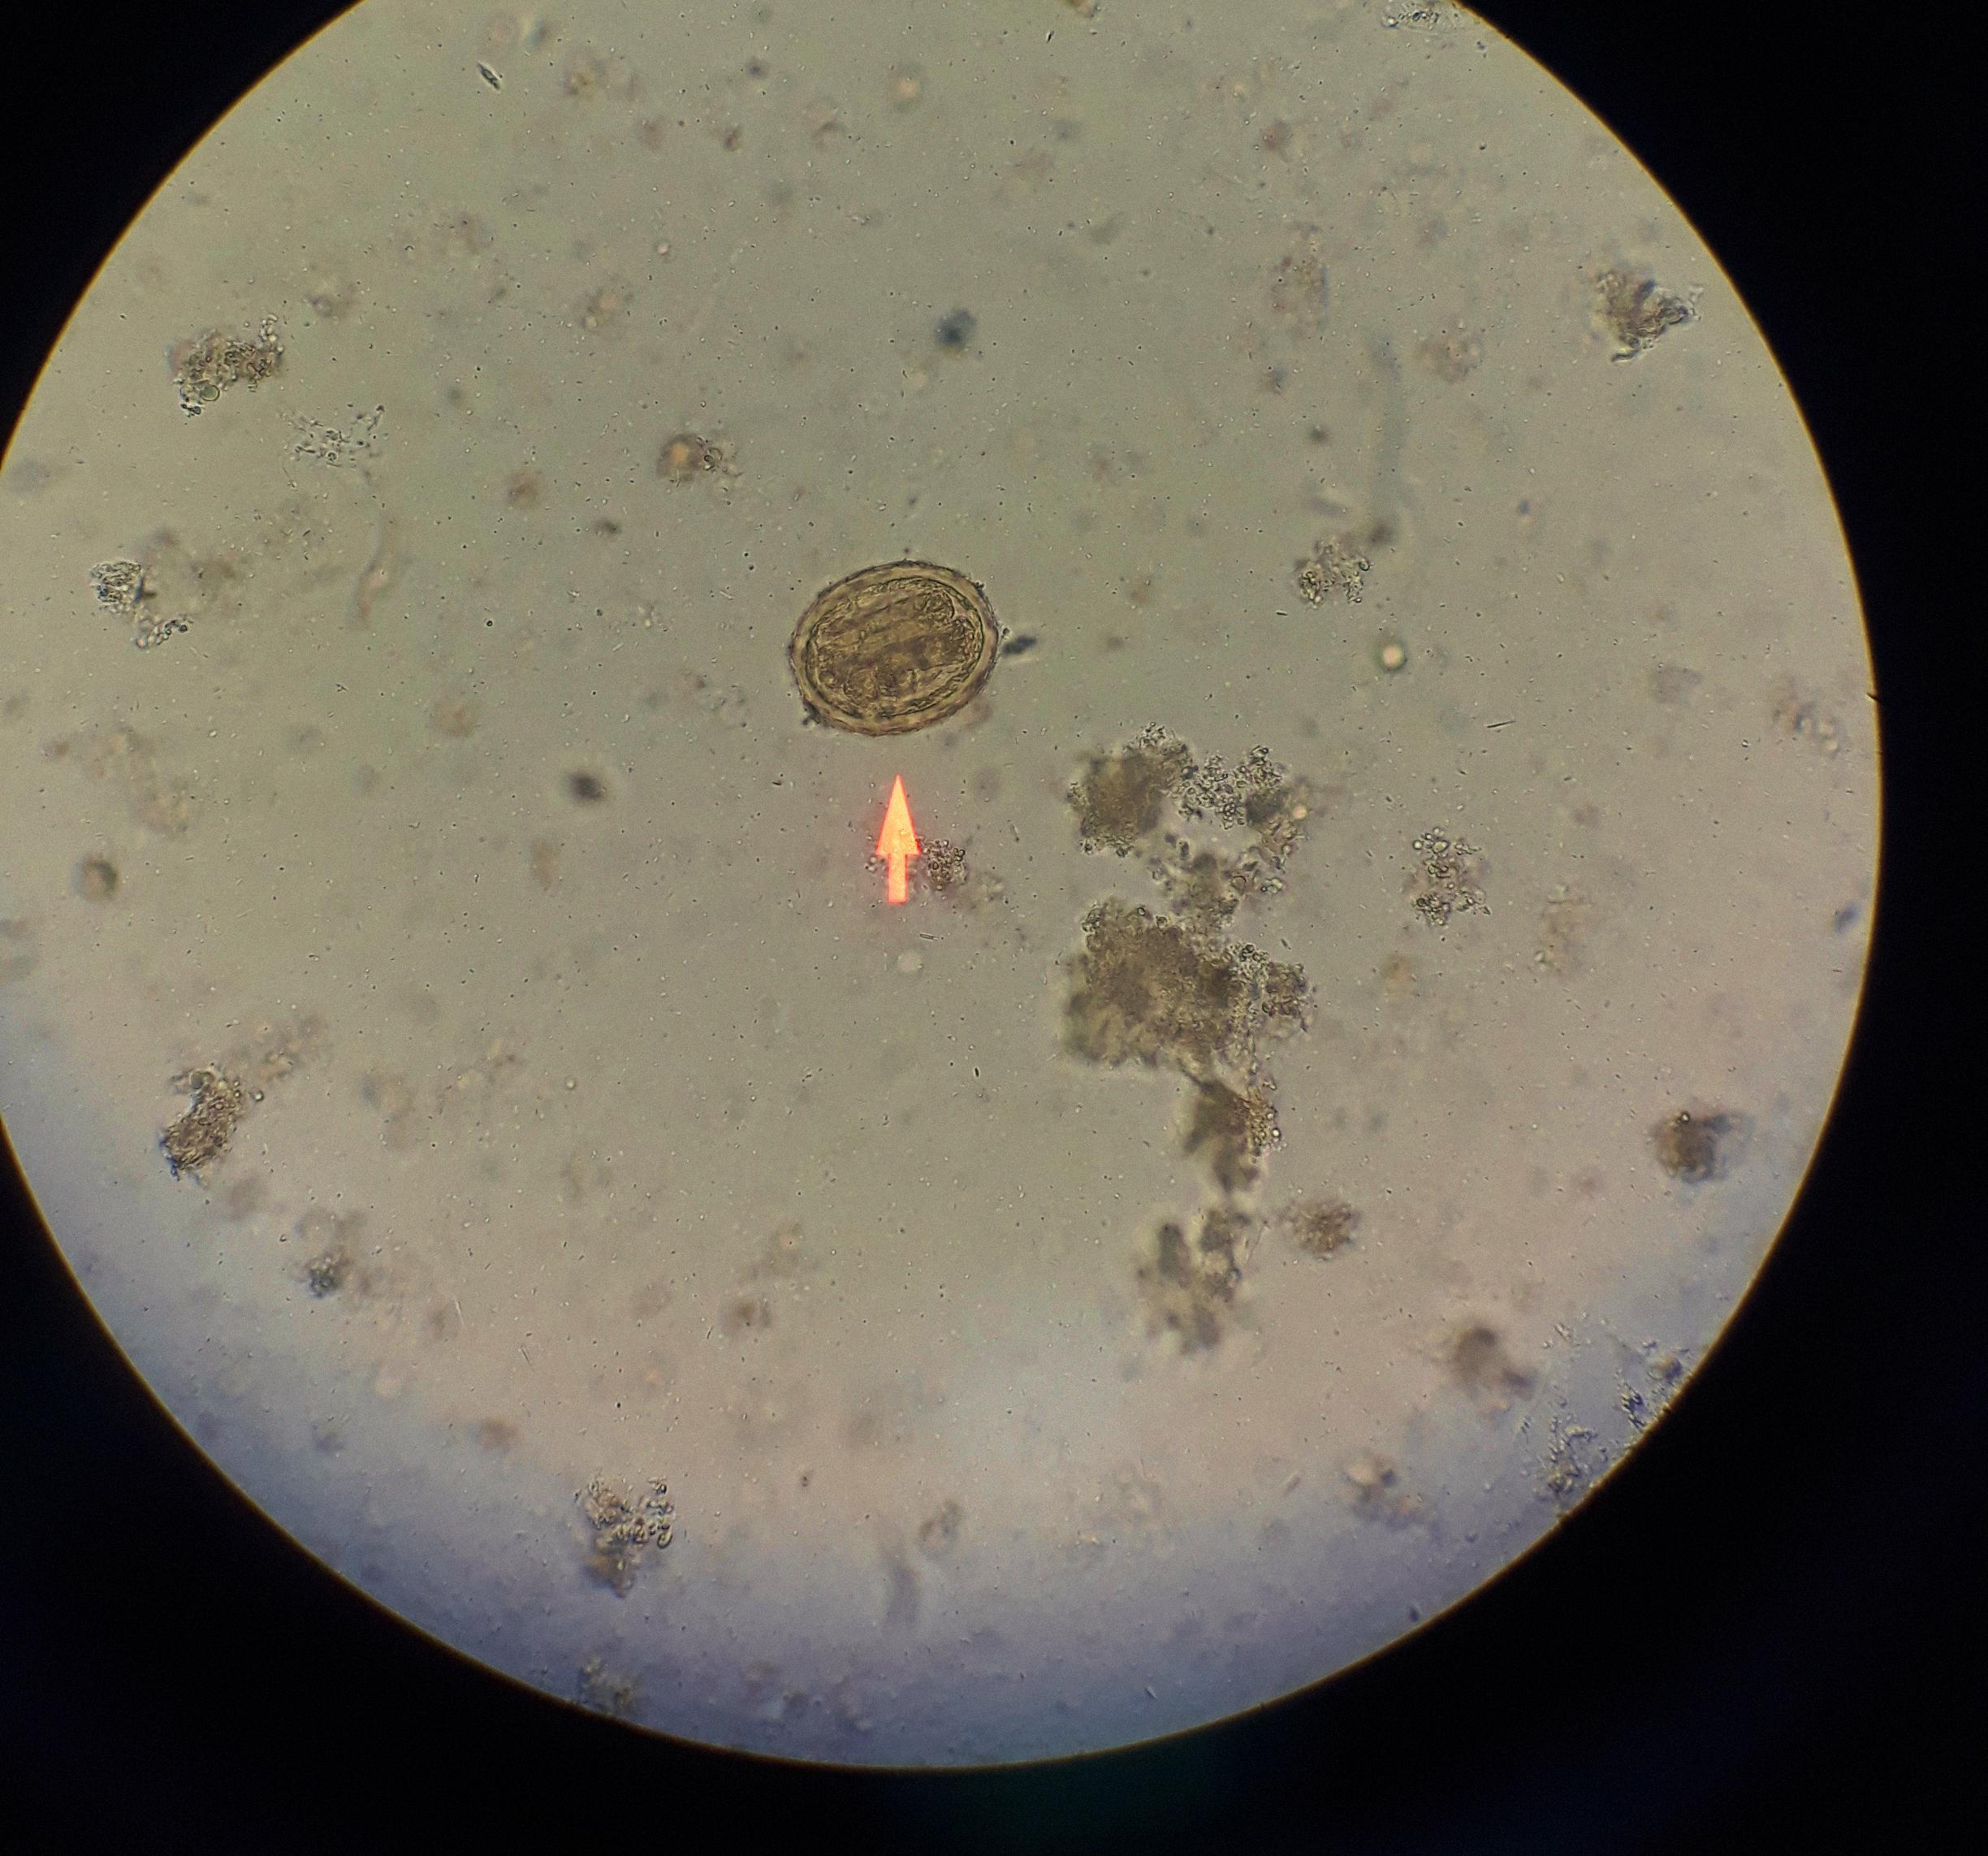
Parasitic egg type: Ascaris lumbricoides